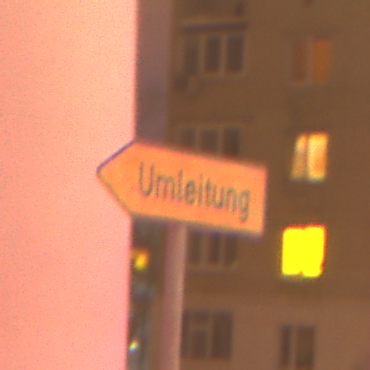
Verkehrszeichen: UmleitungswegweiserLinksweisend
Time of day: Night
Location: Outdoor (Urban)
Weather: Overcast
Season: Winter
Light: Artificial